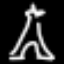
Label: The Eiffel Tower